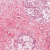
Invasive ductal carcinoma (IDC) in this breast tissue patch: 0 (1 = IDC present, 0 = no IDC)